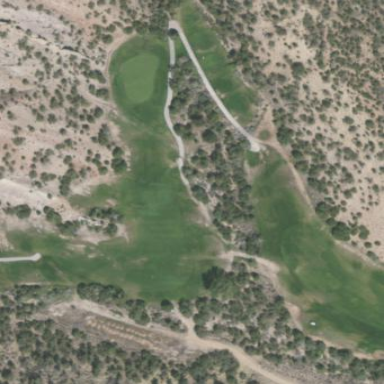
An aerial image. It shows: Golf fairway in the image.